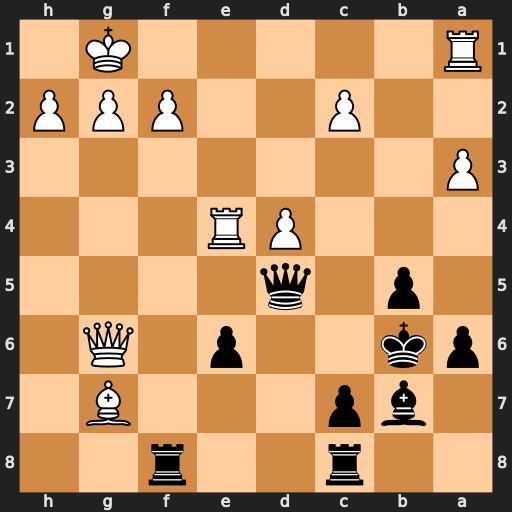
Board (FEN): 2r2r2/1bp3B1/pk2p1Q1/1p1q4/3PR3/P7/2P2PPP/R5K1
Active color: b
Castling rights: -
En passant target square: -
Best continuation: Qxe4 Qxe4 Bxe4 Bxf8 Rxf8